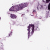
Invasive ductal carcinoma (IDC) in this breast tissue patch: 1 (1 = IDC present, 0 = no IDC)